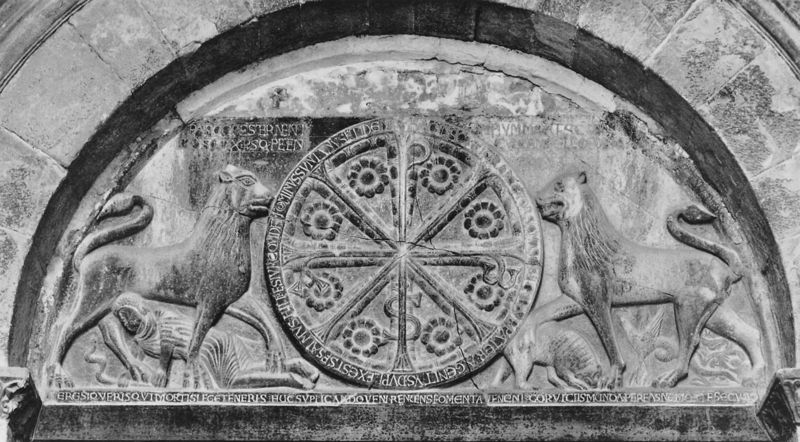
Titel: Tympanon des Westportals, Jaka, Chrismon und zwei den Erlöser symbolisierende Löwen
Standort: (E), Kathedrale von Jaka (EU - E)
Schlagwörter: mann, blumen, marmor, blüte, haus, ornament, mensch, stein, kreis, relief, schrift, bogen, mauer, rad, inschrift, bildhauerei, foto, kreuz, buchstabe, schlange, rom, löwen, quader, rosette, löwe, hasu, tympanon, latein, mensh